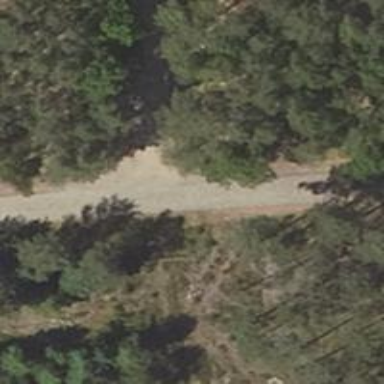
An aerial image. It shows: Gravel track with grade 2 quality.